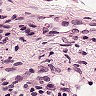
Metastatic tissue present: no